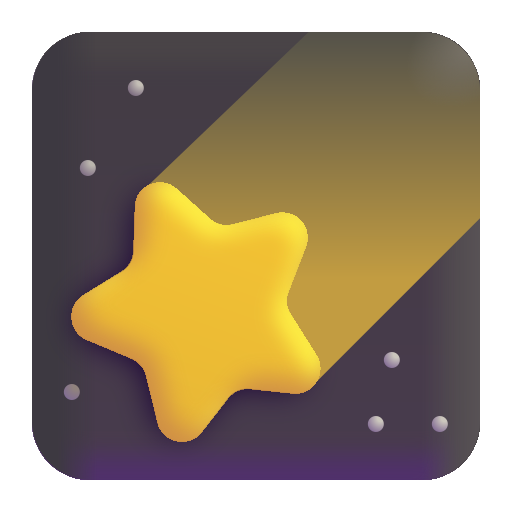
shooting star color